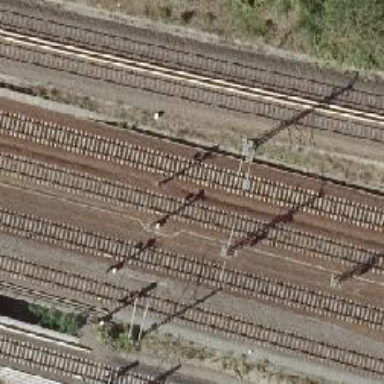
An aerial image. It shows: Railway track with contact lines for electrification.